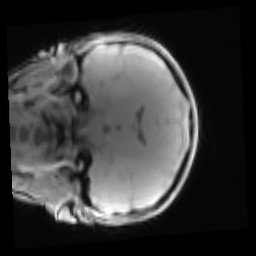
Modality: PDw
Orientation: coronal
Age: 15
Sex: female
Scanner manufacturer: siemens
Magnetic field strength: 3 T
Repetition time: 0.25 s
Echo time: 0.00103 s